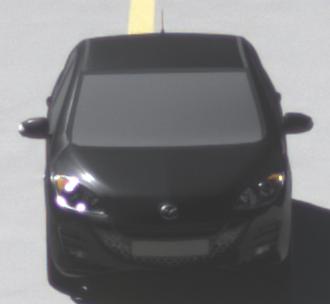
Make: Mazda
Model: 3 1.6
Detailed model: 3 (BL)
Model produced from: 2009/05
Model produced until: 2010/12
Doors: 5
Color: black
Road condition: wet road
Daytime: midday
Contrast: high contrast